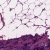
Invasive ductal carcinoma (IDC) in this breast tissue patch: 1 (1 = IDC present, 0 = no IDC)